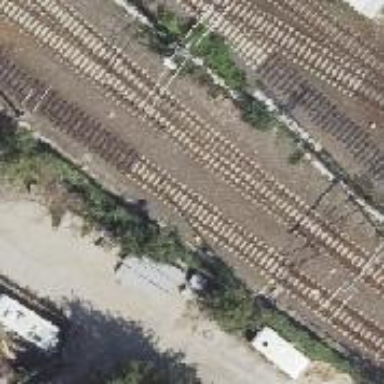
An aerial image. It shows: Railway signal.